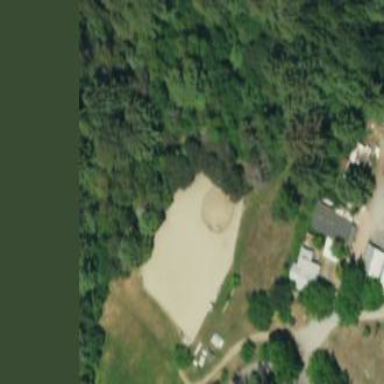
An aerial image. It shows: Equestrian pitch used for leisure and sports activities.